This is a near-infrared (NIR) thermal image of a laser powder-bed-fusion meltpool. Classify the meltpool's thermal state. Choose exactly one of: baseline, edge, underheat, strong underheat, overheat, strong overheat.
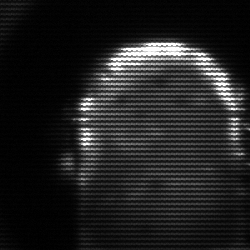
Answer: baseline